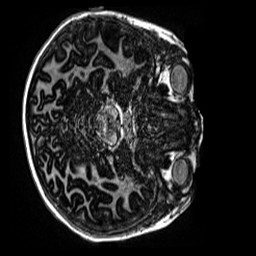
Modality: MP2RAGE
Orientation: axial
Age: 11
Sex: male
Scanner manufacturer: siemens
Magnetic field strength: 3 T
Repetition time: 4 s
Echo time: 0.00299 s